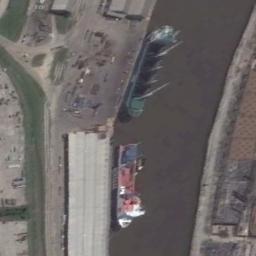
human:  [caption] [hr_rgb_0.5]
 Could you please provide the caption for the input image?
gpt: Several buildings are beside the ships .

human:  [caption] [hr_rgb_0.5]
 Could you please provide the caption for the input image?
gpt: The two ships of different colors are docked at the cargo terminal and a white building is on the bank .

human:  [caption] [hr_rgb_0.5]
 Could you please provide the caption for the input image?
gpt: There are two ships in the black water on the shore .

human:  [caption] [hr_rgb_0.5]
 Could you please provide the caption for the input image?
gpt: An orange-red and a green general cargo ship docked at the dock with many warehouses .

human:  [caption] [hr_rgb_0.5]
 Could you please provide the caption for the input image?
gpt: There are two ships at the harbor with some buildings .